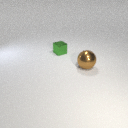
small green metal cube to the left of large brown metal sphere